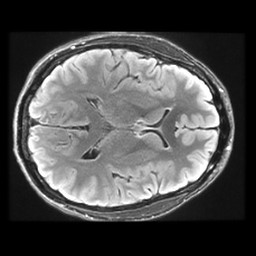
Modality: FLAIR
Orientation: axial
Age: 23
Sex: male
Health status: healthy
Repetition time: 12 s
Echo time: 0.09782 s